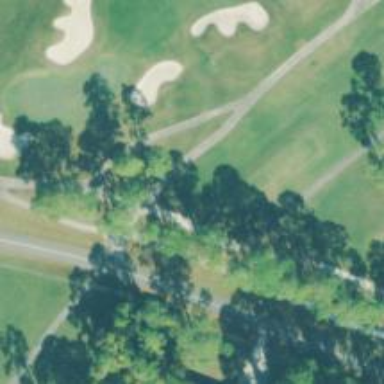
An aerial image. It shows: Service road designated as golf cart path.